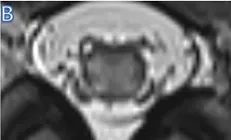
R imaging of case 1 (male, 56 yrs). And selective hyperintensity and swelling of the gray matter on axial imaging.
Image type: radiology (mri)